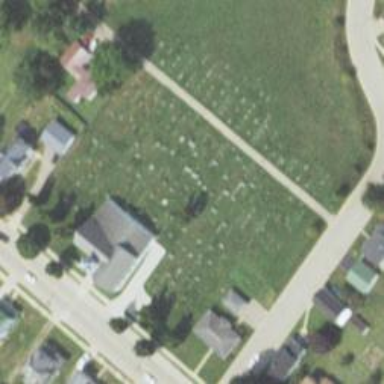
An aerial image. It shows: Cemetery.